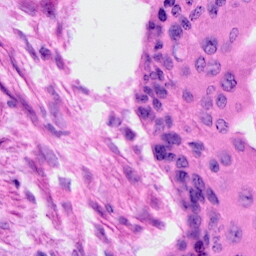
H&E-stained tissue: Cervix